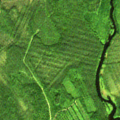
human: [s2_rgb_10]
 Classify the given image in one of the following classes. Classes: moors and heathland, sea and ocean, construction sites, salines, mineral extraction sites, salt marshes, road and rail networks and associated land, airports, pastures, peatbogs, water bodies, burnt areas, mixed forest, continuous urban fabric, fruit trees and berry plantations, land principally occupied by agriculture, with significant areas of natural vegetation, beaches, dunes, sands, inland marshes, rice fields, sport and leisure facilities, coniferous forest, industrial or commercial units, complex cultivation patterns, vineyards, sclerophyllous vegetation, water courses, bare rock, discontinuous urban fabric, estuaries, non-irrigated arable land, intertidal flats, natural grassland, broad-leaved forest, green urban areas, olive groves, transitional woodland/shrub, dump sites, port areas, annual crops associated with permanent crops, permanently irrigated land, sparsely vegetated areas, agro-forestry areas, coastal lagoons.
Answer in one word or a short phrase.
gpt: coniferous forest, mixed forest, transitional woodland/shrub